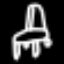
Label: chair